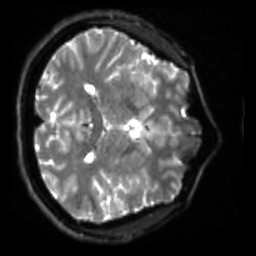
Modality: sbref
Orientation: axial
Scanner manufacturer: siemens
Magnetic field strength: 3 T
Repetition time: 4 s
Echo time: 0.0594 s